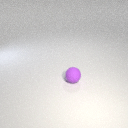
small purple rubber sphere